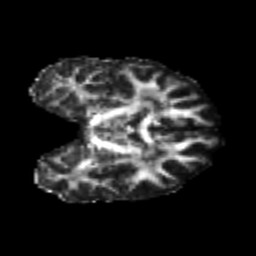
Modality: FA
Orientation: coronal
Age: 22
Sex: male
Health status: healthy
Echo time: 0.074 s